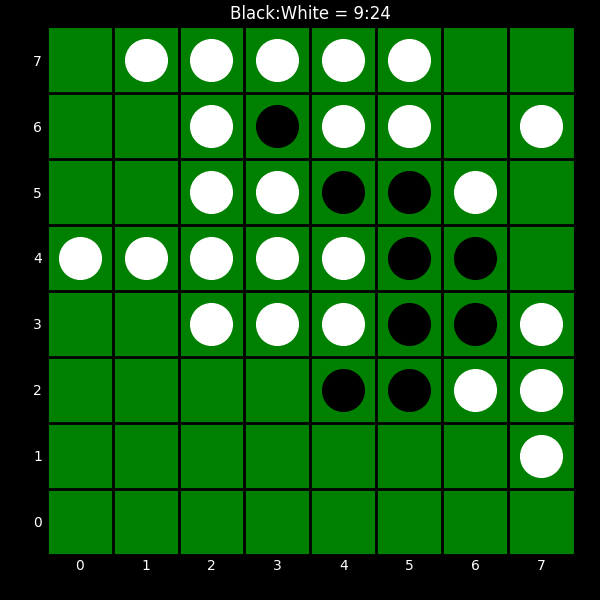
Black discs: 9
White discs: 24